Aerial crown-view tile of a tropical tree (Barro Colorado Island, Panama), acquired 20241216:
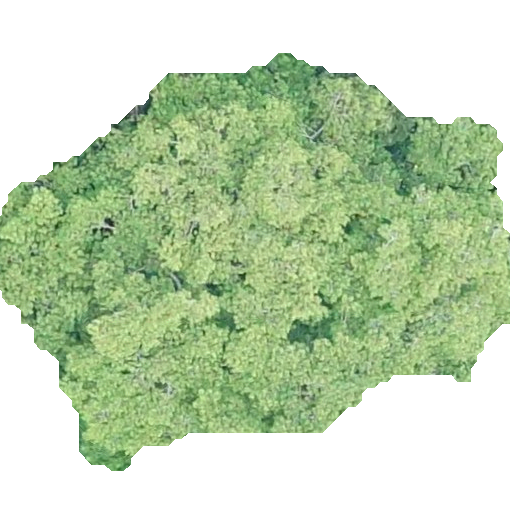
Species: Virola surinamensis
GBIF accepted scientific name: Virola surinamensis
Crown area: 215.173 m²